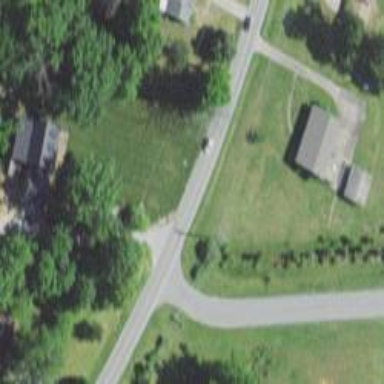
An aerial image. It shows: Driveway leading to service road.